Question: I have the below code and the legend is all wrong.
The black line shows up purple and in the legend the color labels are wrong. for red it says black, etc.
'''
ggplot(newdata,aes(x=immigrants.per.day,y=cc.percent),show.legend = TRUE) +
+ stat_summary(aes(y = cc.percent, color = "red"),fun = mean, geom = "line", label = c('CC'), show.legend = TRUE) +
+ stat_summary(aes(y = cd.percent, color = "blue"),fun = mean, geom = "line", show.legend = TRUE) +
+ stat_summary(aes(y = dc.percent, color = "green"),fun = mean, geom = "line", show.legend = TRUE) +
+ stat_summary(aes(y = dd.percent, color = "black"),fun = mean, geom = "line", show.legend = TRUE)
'''

i did follow links below but not able to solve my problem.
<URL>
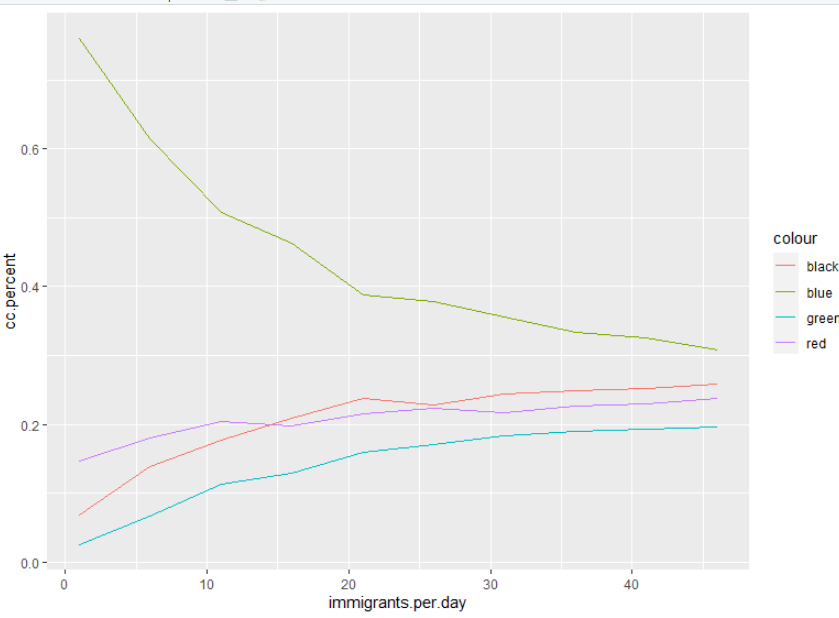
Answer: You could do
'''
ggplot(newdata,aes(x=immigrants.per.day,y=cc.percent),show.legend = TRUE) +
stat_summary(aes(y = cc.percent, color = "a1"),fun = mean, geom = "line", label = c('CC'), show.legend = TRUE) +
stat_summary(aes(y = cd.percent, color = "a2"),fun = mean, geom = "line", show.legend = TRUE) +
stat_summary(aes(y = dc.percent, color = "a3"),fun = mean, geom = "line", show.legend = TRUE) +
stat_summary(aes(y = dd.percent, color = "a4"),fun = mean, geom = "line", show.legend = TRUE)+
scale_colour_manual("",
breaks = c("a1", "a2", "a3","a4"),
values = c("red", "blue", "green","black"))
'''